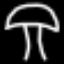
Label: mushroom